【题型】选择题　【知识点】立体几何　【难度】medium
《九章算术》卷五《商功》中描述几何体“阳马”为“底面为矩形，一棱垂直于底面的四棱锥”，现有阳马$P-ABCD$（如图），$PA\perp$平面$ABCD$，$PA=1$，$AB=2$，$AD=3$，点$E,F$分别在$AB,BC$上，当空间四边形$PEFD$的周长最小时，三棱锥$P-ADF$外接球的表面积为 (\quad)

\noindent A．$9\pi$ \quad\quad B．$11\pi$ \quad\quad C．$12\pi$ \quad\quad D．$16\pi$
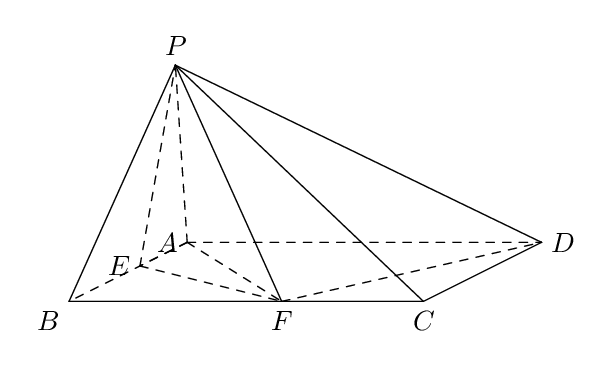
【解答】
\noindent \textbf{【答案】}B

\noindent \textbf{【分析】}把$AP,PB$剪开，使得$\triangle PAB$与矩形$ABCD$在同一个平面内.延长$DC$到$M$，使得$CM=DC$，则四点$P,E,F,M$在同一条直线上时，$PE+EF+FD$取得最小值，即空间四边形$PEFD$的周长取得最小值.可得$CF=\dfrac{1}{2}PD=2$，$\therefore BF=1$.$\therefore$点$E$为$AB$的中点.设$\triangle AFD$的外心为$O_1$，外接圆的半径为$r$，则$2r=\dfrac{AF}{\sin45^\circ}$，利用勾股定理进而得出结论.

\noindent \textbf{【详解】}如图所示，把$AP,PB$剪开，使得$\triangle PAB$与矩形$ABCD$在同一个平面内.

\noindent 延长$DC$到$M$，使得$CM=DC$，则四点$P,E,F,M$在同一条直线上时，$PE+EF+FD$取得最小值，即空间四边形$PEFD$的周长取得最小值.可得$CF=\dfrac{1}{2}PD=2$，$\therefore BF=1$.$\therefore$点$E$为$AB$的中点.

\noindent 如图所示，设$\triangle AFD$的外心为$O_1$，外接圆的半径为$r$，易得$\angle FDA=45^\circ$，

\noindent 则$2r=\dfrac{AF}{\sin45^\circ}=\sqrt{10}$.

\noindent 设三棱锥$P-ADF$外接球的半径为$R$，球心为$O$，连接$OO_1$，则$OO_1=\dfrac{1}{2}PA=\dfrac{1}{2}$，

\noindent 则$R^2=\left(\dfrac{\sqrt{10}}{2}\right)^2+\left(\dfrac{1}{2}\right)^2=\dfrac{11}{4}$.$\therefore$三棱锥$P-ADF$外接球的表面积$=4\pi R^2=11\pi$.

\noindent 故选：B.
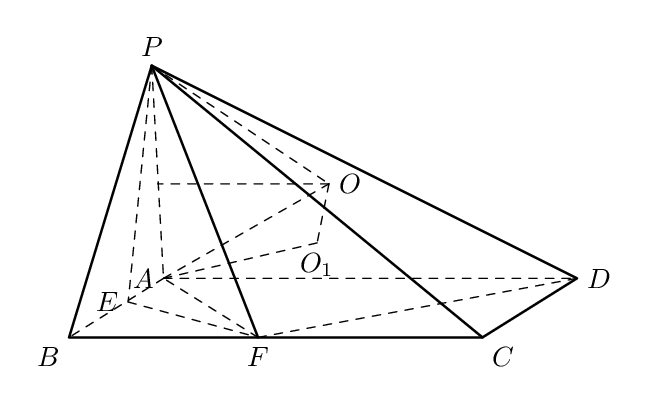
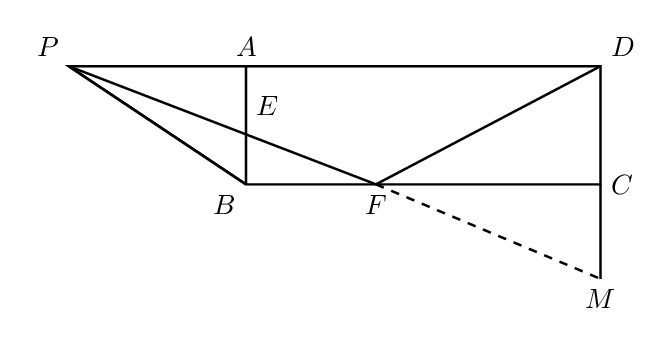